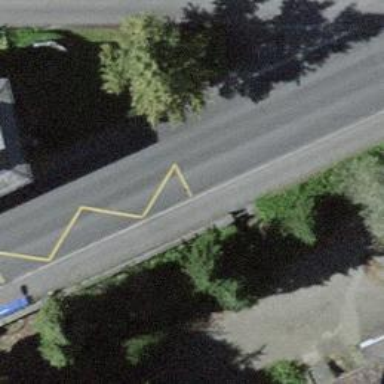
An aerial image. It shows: Bus stop with platform for public transport.